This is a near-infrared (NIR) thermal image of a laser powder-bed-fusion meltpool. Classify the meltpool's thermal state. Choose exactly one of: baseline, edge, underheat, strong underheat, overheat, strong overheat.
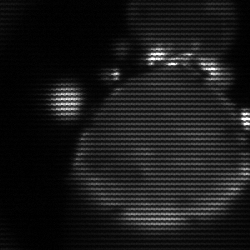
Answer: edge